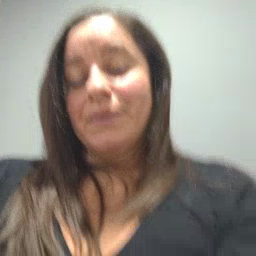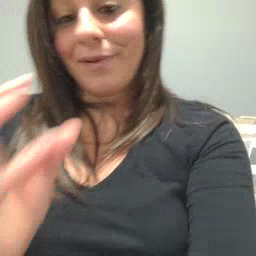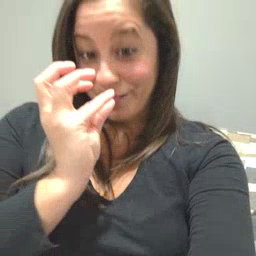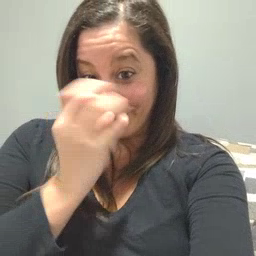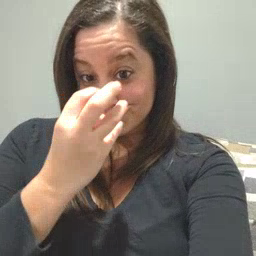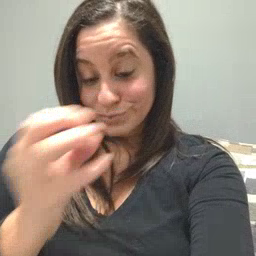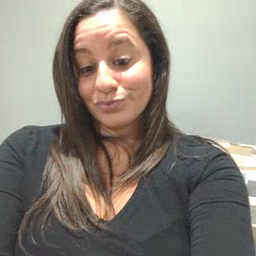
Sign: clown